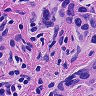
Metastatic tissue present: yes